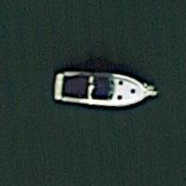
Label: civil